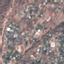
Label: Residential